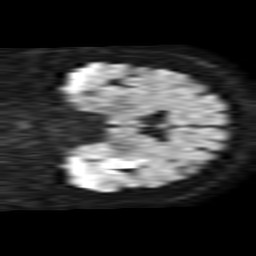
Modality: TRACE
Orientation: coronal
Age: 75
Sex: female
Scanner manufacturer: philips
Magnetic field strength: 1.5 T
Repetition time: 3.4 s
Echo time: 0.06922 s